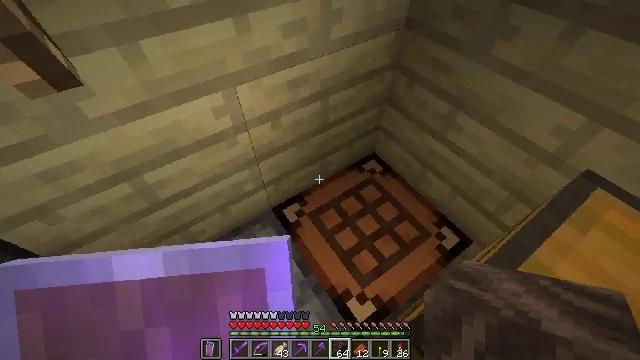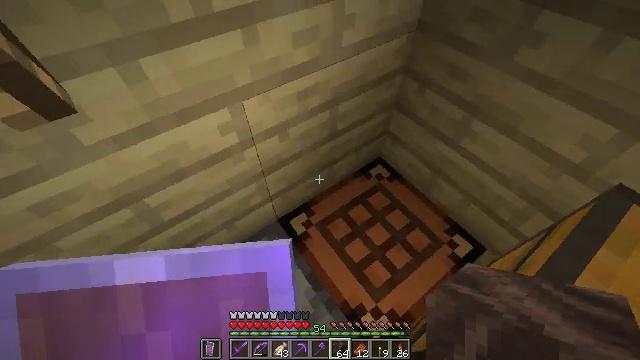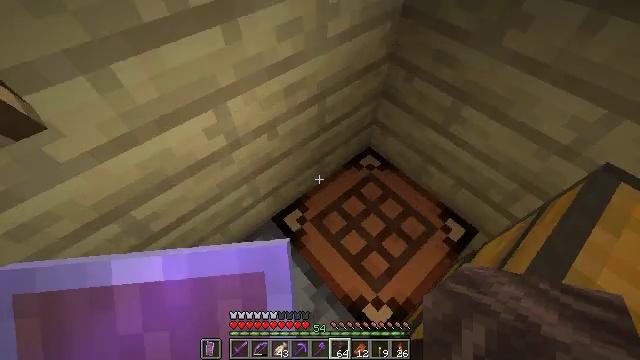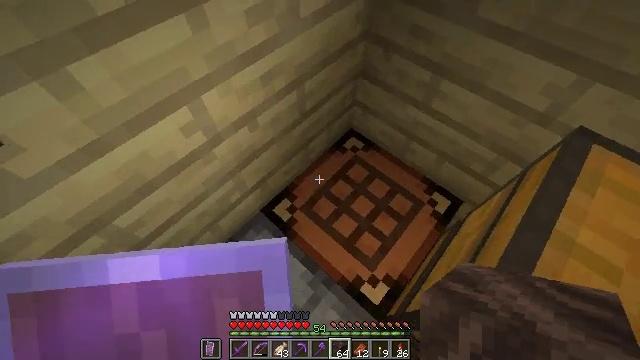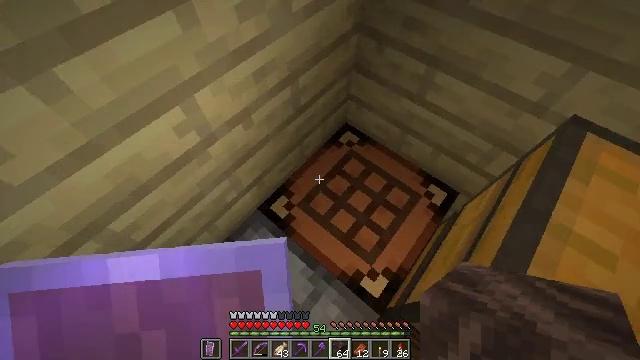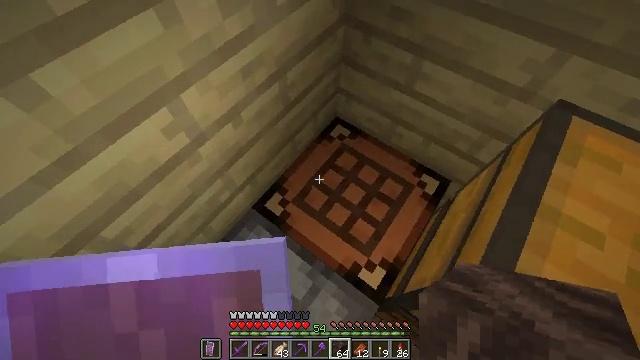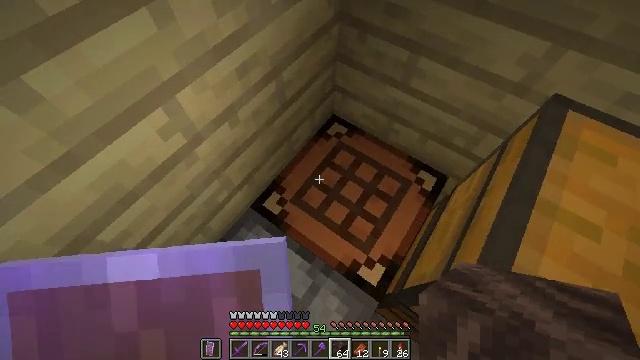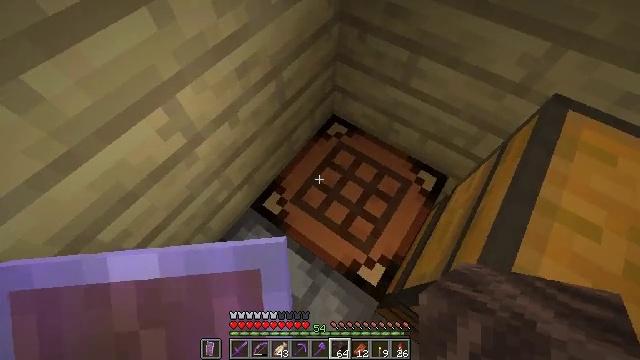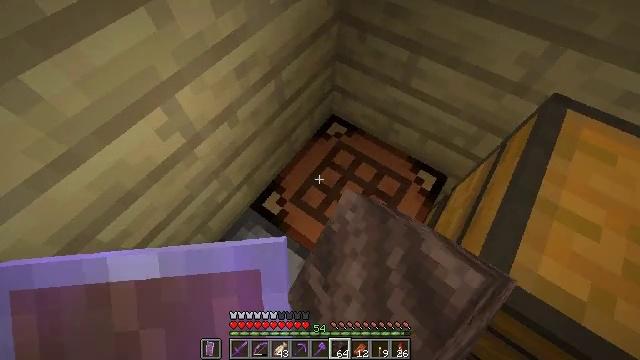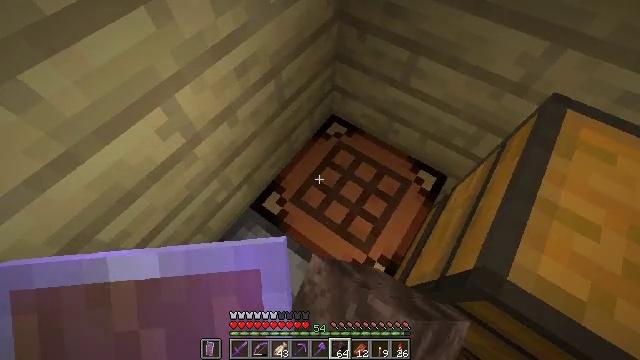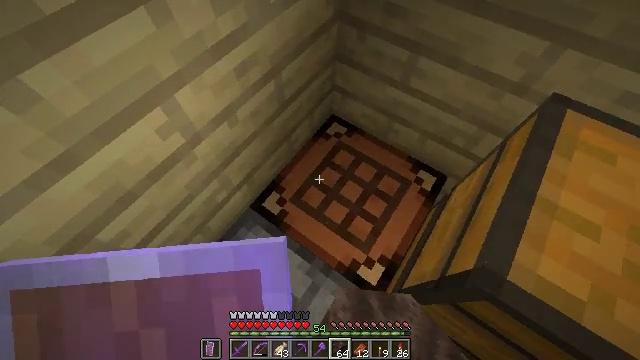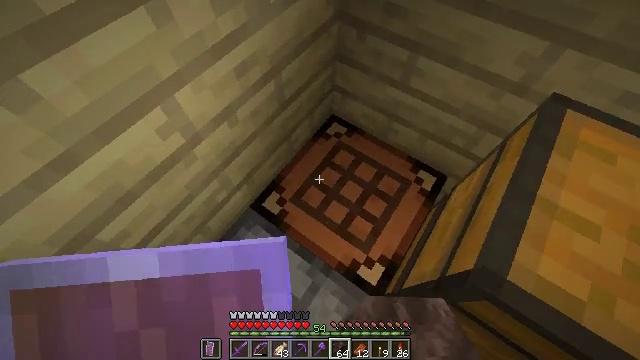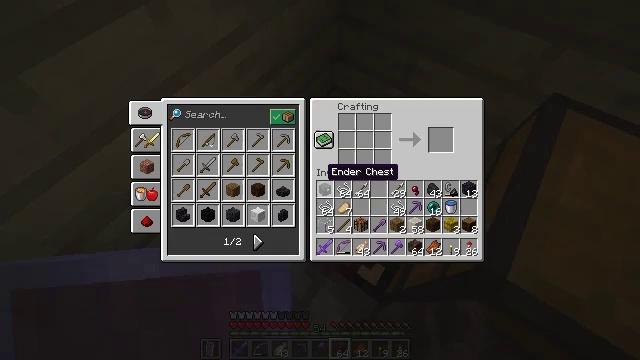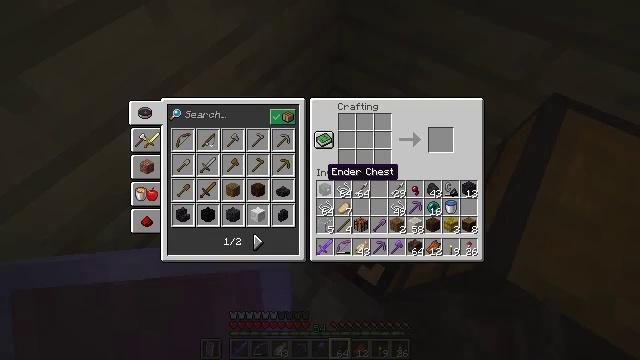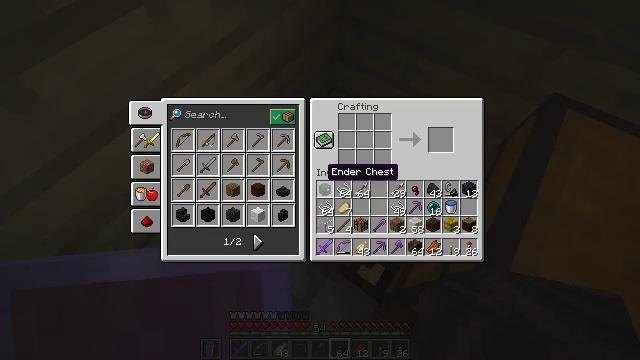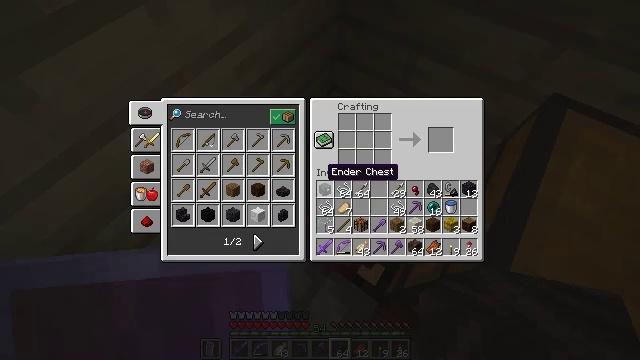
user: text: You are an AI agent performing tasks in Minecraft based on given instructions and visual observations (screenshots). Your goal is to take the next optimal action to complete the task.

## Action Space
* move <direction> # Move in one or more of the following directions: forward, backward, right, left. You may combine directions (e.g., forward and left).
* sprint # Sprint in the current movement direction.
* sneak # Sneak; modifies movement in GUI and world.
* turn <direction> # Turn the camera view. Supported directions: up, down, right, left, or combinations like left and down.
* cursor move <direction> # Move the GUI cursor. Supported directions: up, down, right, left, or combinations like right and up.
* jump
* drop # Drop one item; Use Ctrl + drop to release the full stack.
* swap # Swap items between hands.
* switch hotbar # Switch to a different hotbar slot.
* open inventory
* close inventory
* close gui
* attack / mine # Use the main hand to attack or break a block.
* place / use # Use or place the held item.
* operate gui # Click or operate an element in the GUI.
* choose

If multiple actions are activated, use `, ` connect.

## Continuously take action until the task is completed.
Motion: motion action
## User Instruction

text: Craft the soul campfire with soul soil, sticks, and logs.
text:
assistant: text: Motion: turn right and down
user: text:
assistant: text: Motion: turn right and down
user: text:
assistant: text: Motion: turn right and down
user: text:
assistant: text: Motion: turn right and down
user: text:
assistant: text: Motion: turn right and down
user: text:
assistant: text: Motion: turn right
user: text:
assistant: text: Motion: use / place
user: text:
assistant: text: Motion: use / place
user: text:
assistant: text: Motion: use / place
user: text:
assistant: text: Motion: no_op
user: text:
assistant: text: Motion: no_op
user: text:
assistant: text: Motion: no_op
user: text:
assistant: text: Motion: no_op
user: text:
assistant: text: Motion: no_op
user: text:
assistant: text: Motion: no_op
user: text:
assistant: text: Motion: no_op
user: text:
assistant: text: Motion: no_op
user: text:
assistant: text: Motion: no_op
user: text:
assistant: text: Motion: no_op
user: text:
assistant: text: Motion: no_op
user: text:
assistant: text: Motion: turn left
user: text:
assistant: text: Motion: turn left and down
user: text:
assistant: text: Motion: turn down
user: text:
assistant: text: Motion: turn down
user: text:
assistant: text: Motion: no_op
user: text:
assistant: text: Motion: turn up
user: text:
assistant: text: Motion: no_op
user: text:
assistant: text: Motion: no_op
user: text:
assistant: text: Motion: no_op
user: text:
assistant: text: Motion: no_op